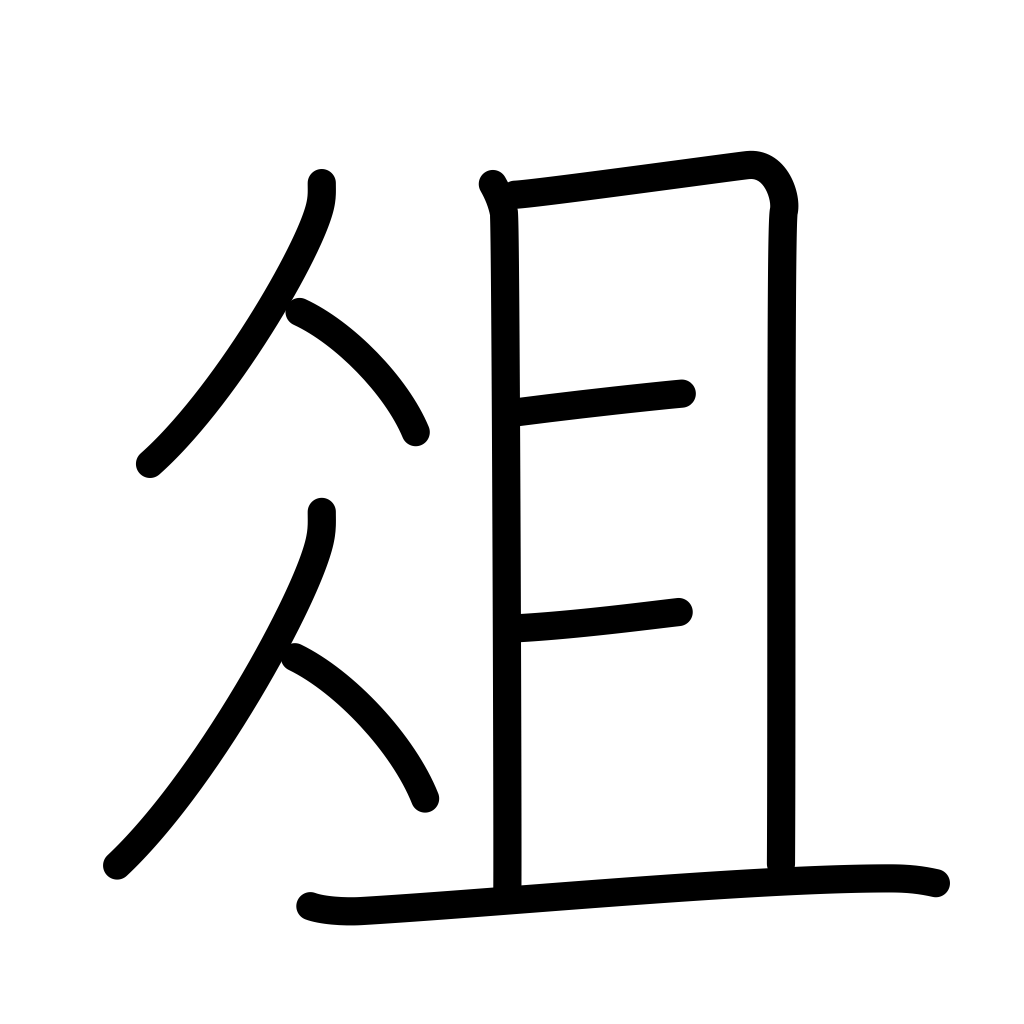
Meaning: altar of sacrifice, chopping board